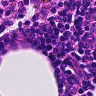
Metastatic tissue present: no